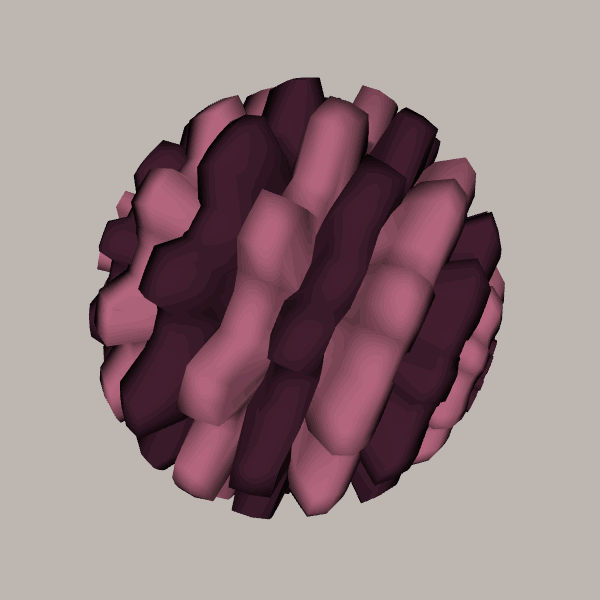
Background: light